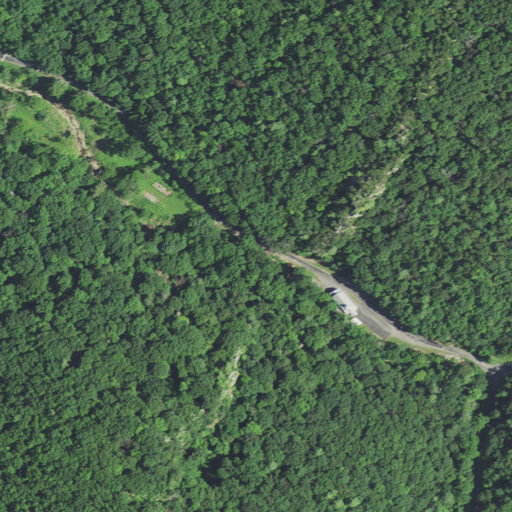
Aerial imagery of gap in West Virginia named Harper Gap containing deciduous forest, open development, low intensity development, medium intensity development, and mixed forest